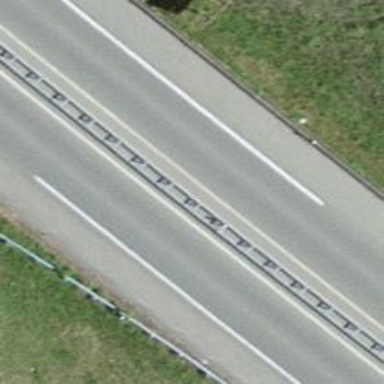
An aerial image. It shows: Trunk highway.